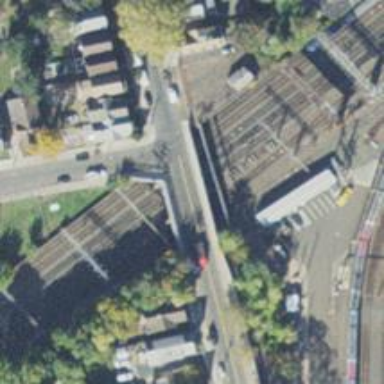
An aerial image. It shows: Railway crossing.